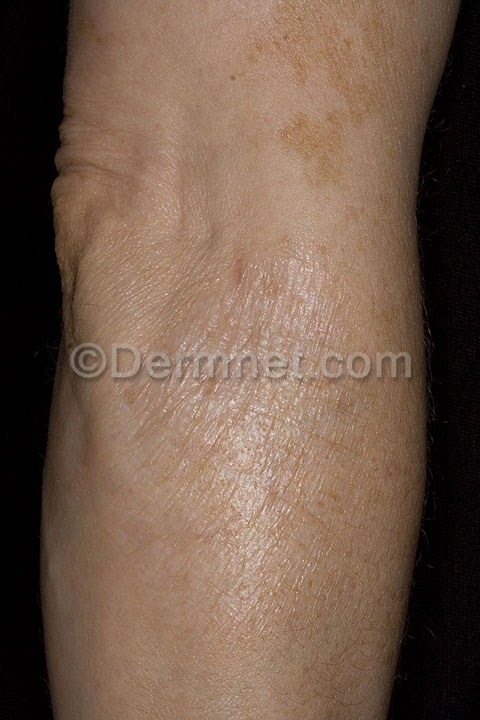
Disease: Psoriasis pictures Lichen Planus and related diseases